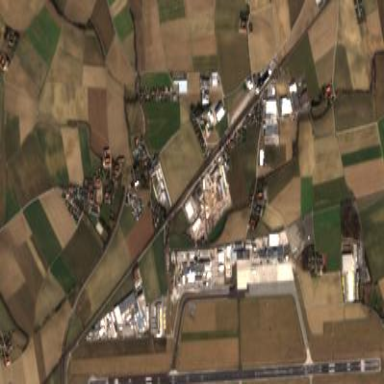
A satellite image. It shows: International public aerodrome.